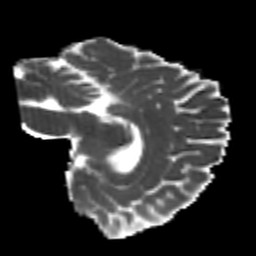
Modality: MD
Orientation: sagittal
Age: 22
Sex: female
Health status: healthy
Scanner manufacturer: philips
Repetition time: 7.384 s
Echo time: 0.08599 s